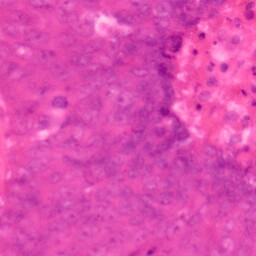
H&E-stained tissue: Colon